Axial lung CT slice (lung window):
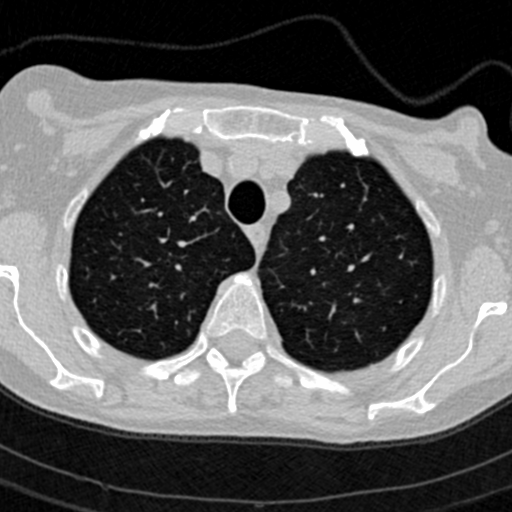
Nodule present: no